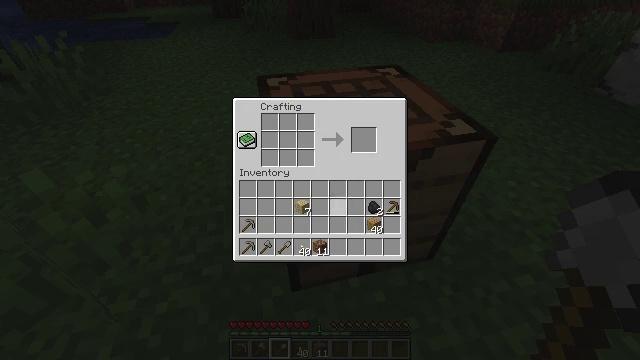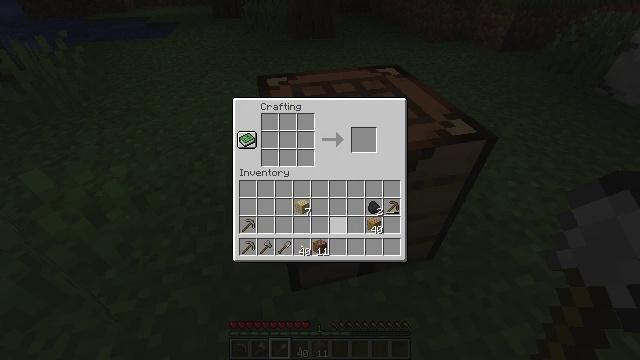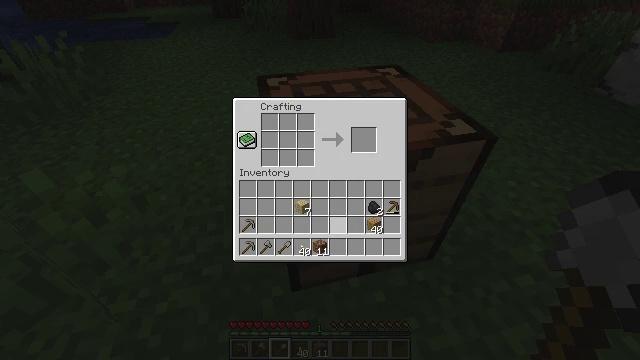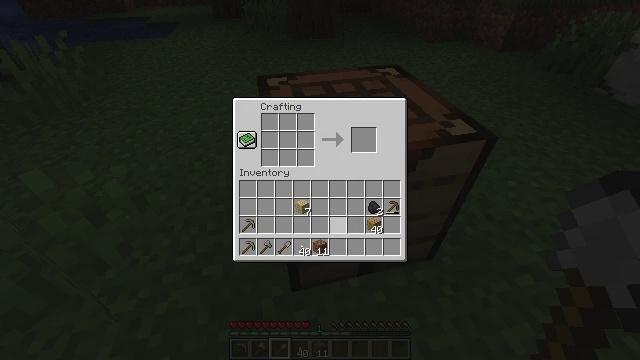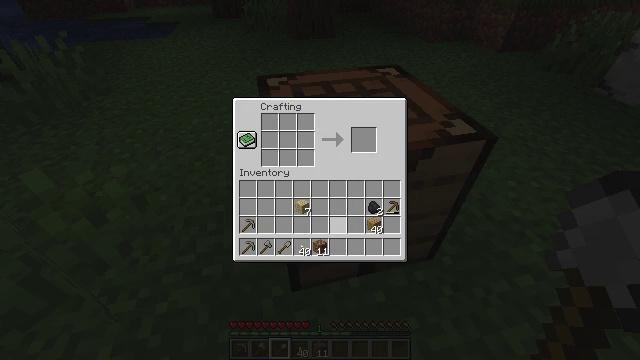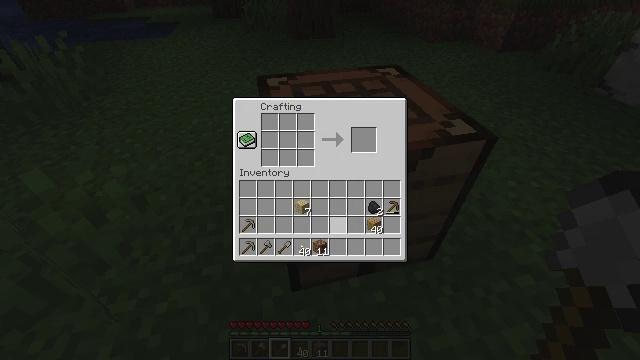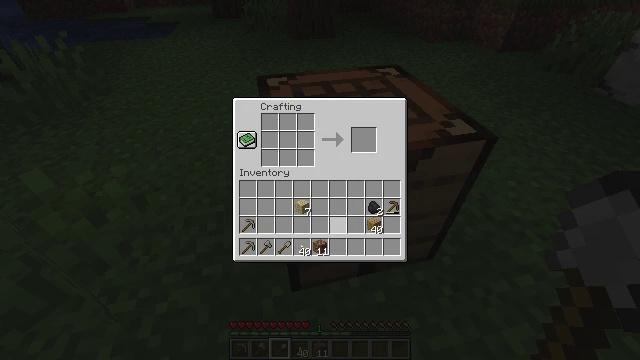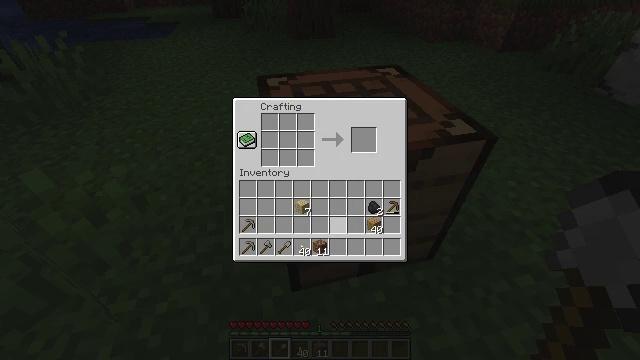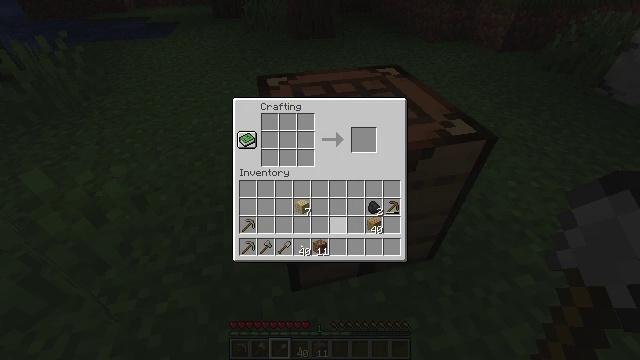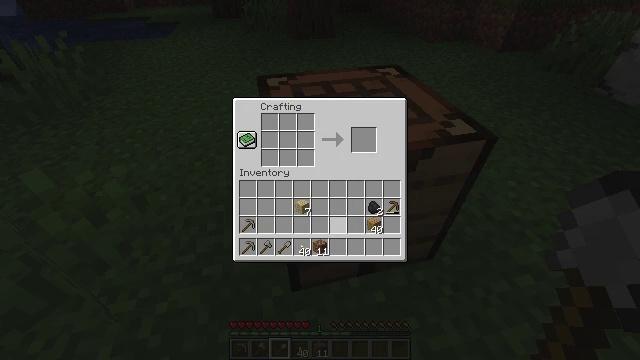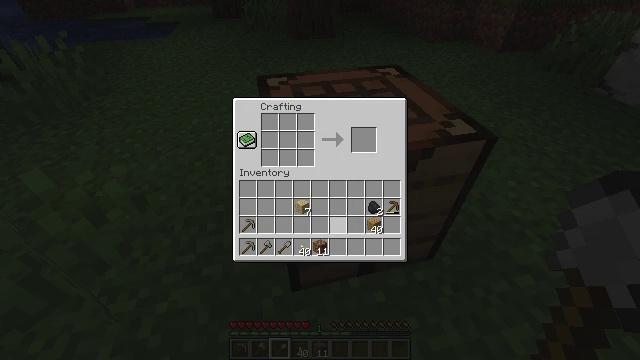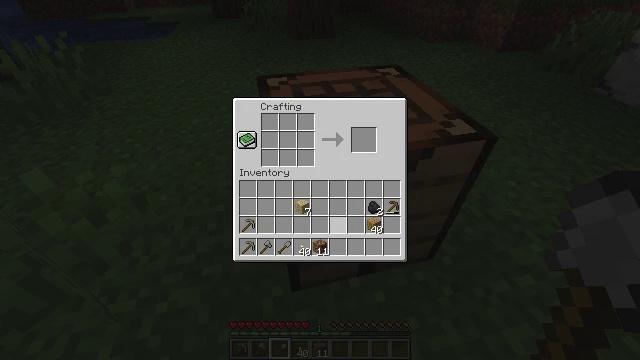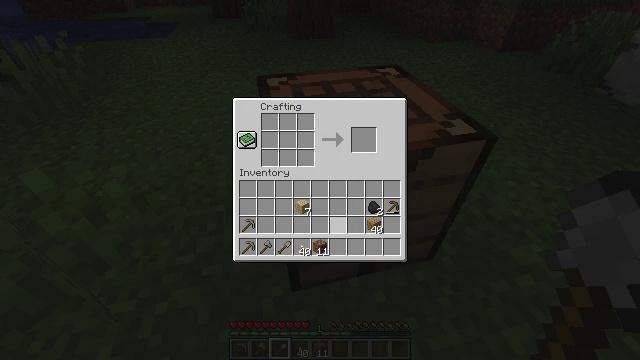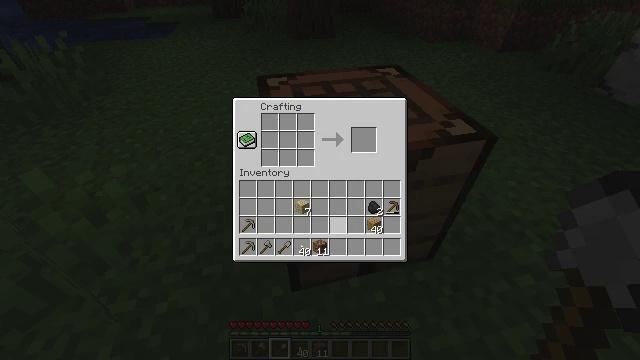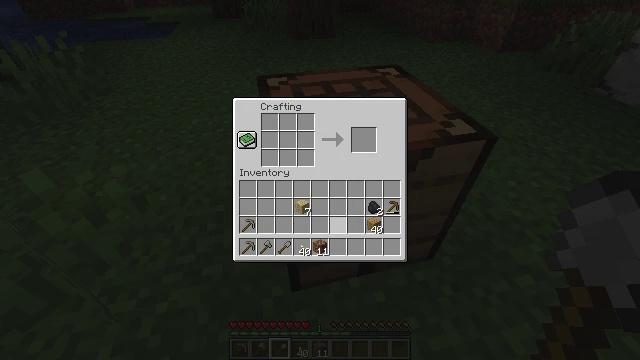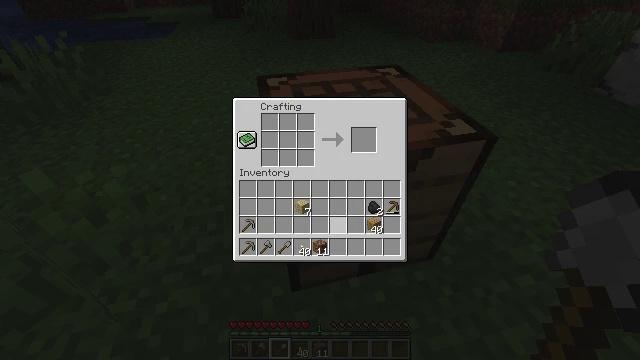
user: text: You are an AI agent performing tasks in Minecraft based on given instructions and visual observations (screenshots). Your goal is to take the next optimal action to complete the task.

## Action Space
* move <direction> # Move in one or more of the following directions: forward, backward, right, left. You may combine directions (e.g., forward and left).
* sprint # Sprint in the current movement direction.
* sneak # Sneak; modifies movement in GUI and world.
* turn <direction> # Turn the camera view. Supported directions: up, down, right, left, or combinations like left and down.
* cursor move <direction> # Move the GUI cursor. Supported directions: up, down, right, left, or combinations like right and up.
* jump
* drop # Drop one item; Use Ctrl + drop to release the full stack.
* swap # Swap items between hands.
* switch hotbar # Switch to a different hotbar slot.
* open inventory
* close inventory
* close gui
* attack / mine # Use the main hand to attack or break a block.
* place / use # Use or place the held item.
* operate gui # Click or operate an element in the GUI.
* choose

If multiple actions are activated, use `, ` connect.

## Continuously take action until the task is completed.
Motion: motion action
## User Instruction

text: Remove the lilac from its place.
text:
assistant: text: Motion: no_op
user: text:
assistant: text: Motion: no_op
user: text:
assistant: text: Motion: no_op
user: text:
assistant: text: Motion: no_op
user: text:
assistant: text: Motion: no_op
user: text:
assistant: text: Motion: no_op
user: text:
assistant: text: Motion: no_op
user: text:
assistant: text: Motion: no_op
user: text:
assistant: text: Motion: no_op
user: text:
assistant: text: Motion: no_op
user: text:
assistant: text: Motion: no_op
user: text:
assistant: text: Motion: no_op
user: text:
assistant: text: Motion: no_op
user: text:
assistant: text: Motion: no_op
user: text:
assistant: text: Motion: no_op
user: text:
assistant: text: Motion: no_op
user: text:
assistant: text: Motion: no_op
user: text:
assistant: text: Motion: no_op
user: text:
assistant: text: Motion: no_op
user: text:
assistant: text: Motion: no_op
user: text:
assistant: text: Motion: no_op
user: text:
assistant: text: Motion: no_op
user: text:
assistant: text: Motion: no_op
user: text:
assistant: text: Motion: no_op
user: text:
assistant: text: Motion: no_op
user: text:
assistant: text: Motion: no_op
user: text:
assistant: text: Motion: no_op
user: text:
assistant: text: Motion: no_op
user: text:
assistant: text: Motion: no_op
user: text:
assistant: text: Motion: no_op